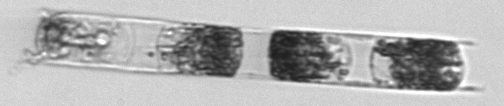
Label: Hemiaulus